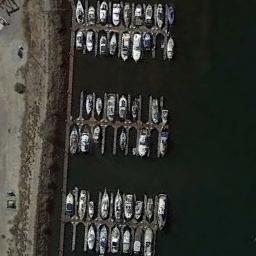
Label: harbor